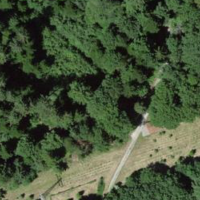
EUNIS habitat code: 43
Species observed at this site:
Pinus mugo